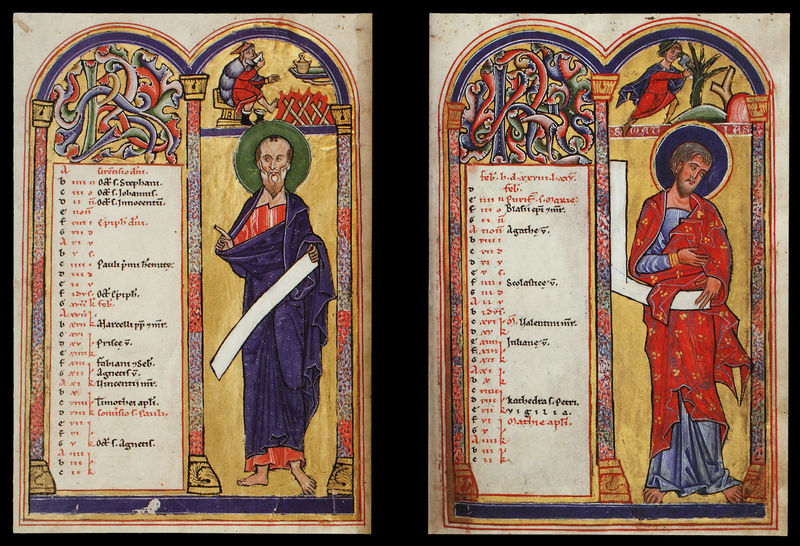
Titel: Landgrafenpsalter
Institution: Stuttgart, Würtembergische Landesbibliothek
Schlagwörter: blau, feuer, hand, grün, finger, männer, säule, säulen, rot, architektur, bibel, gold, mantel, personen, gotik, schrift, papier, rundbogen, tafel, bögen, buch, vergoldet, illustration, buchstabe, buchstaben, kapitell, ranke, heiligenschein, seiten, gotisch, mittelalter, heiliger, heilige, jahreszeit, goldgrund, abbildung, latein, apostel, buchmalerei, evangeliar, liste, paulus, inhaltsverzeichnis, st. stephanus